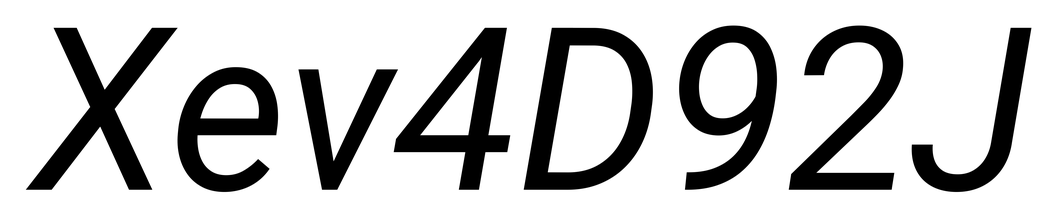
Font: Roboto-Italic_Italic